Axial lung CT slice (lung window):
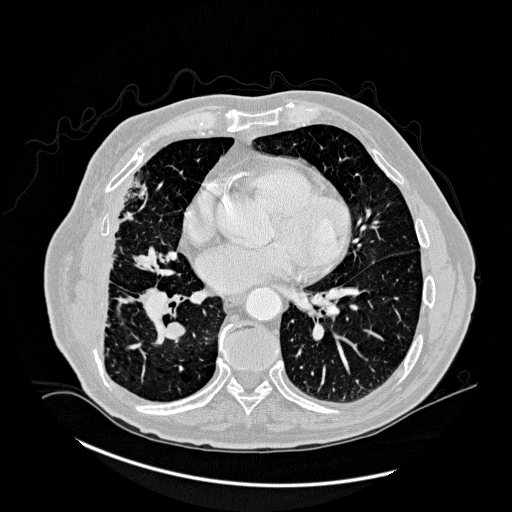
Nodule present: no